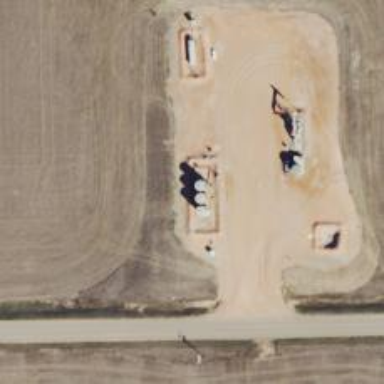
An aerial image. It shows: Storage tank with man-made structure.